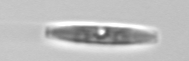
Label: pennate